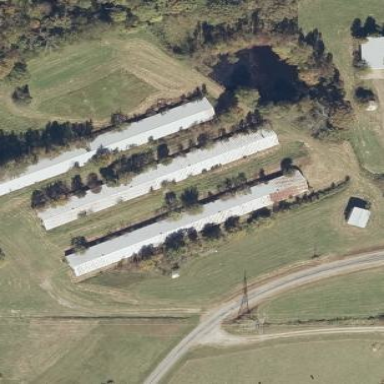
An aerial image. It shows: Farm auxiliary building.